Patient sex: M
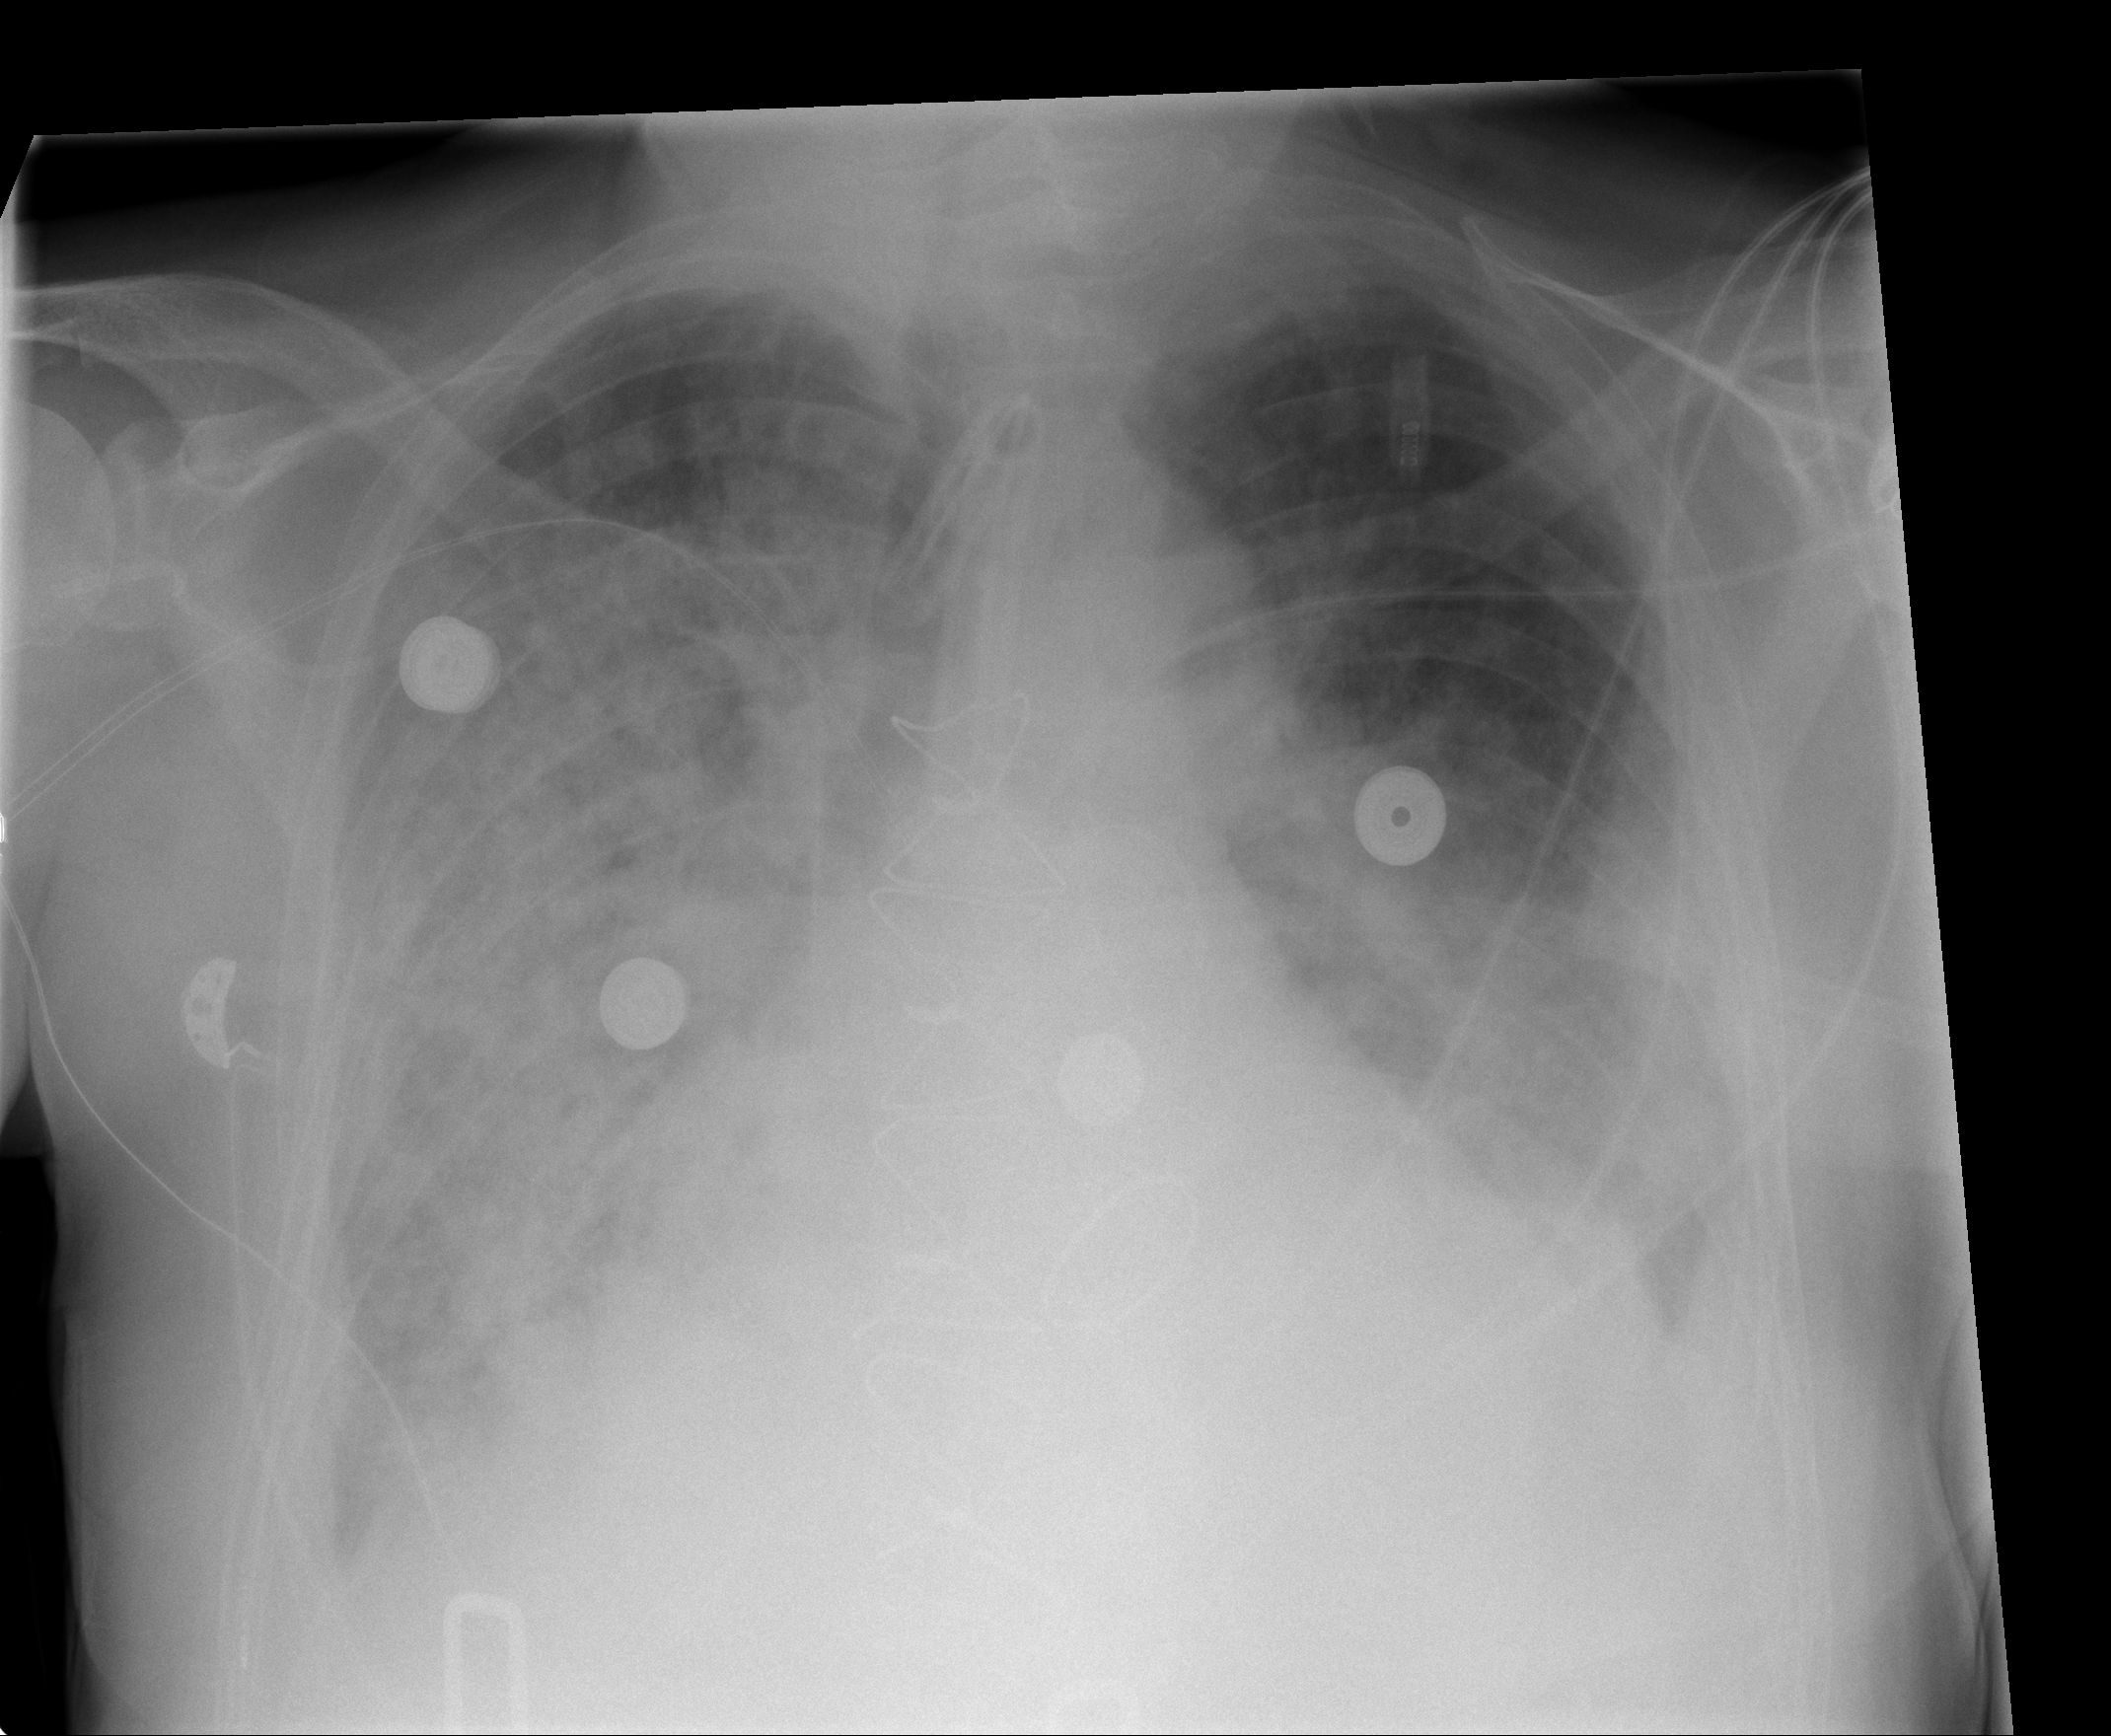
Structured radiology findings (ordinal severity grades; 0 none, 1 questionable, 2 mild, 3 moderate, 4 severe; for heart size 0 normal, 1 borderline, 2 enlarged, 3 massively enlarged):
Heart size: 2
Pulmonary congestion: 3
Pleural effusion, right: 2
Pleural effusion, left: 2
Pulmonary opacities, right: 4
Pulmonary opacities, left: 3
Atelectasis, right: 3
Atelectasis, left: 2